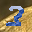
Label: 3